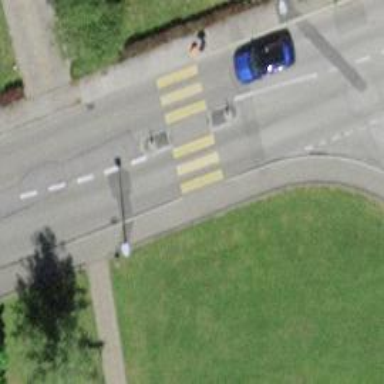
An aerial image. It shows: Zebra crossing on the road.